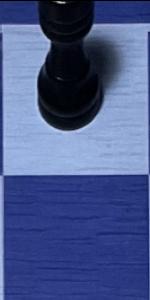
Label: Empty